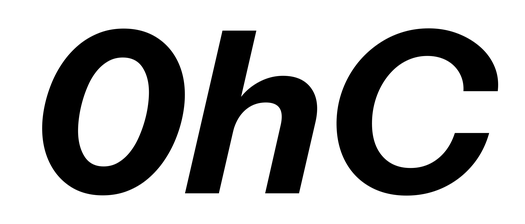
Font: InstrumentSans-Italic_Bold_Italic